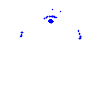
Particle: pion